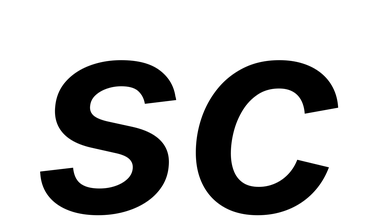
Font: Inter-Italic_SemiBold_Italic